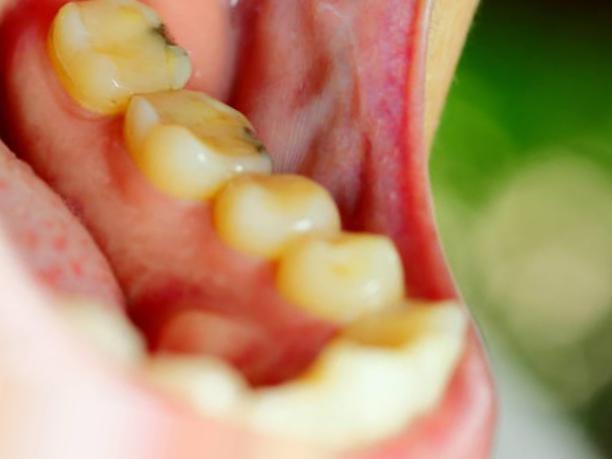
Condition: Caries